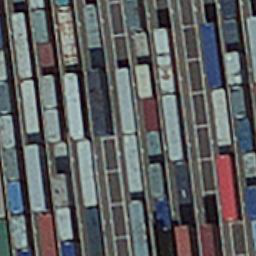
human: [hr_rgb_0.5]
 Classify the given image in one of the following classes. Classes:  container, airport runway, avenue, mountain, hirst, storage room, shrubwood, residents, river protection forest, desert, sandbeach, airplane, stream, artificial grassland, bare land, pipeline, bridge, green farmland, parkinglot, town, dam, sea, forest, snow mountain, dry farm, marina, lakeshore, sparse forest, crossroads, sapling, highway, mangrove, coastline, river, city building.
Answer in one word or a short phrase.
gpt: container